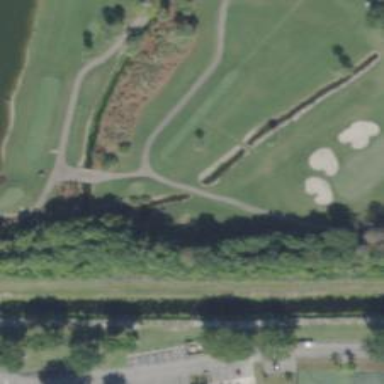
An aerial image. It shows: Service road designated as golf cart path.